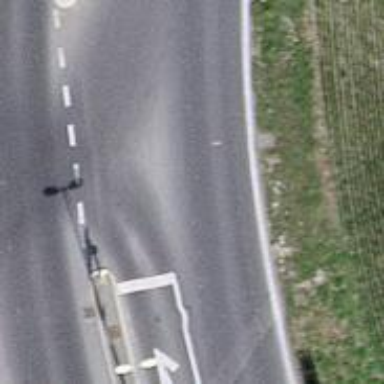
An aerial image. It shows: Secondary link road.